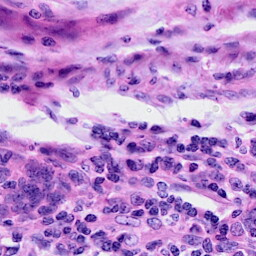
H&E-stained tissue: Cervix